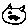
Label: cat